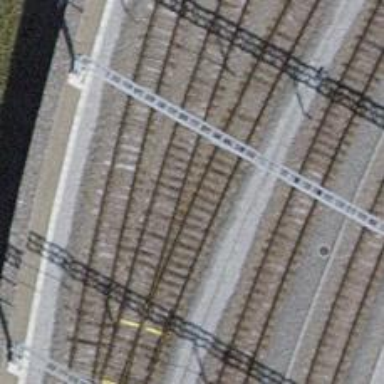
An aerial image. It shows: Rail yard with electrified contact lines for the railway.